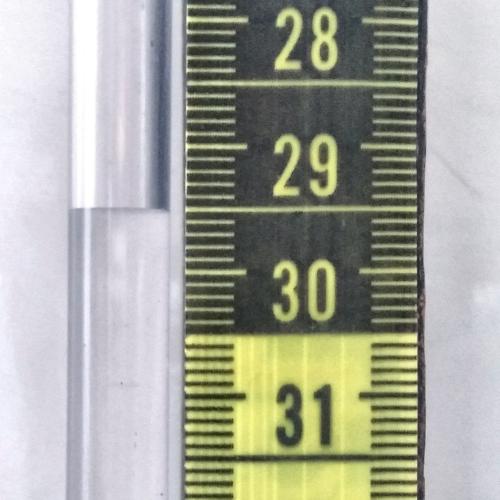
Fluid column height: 29.5 cm